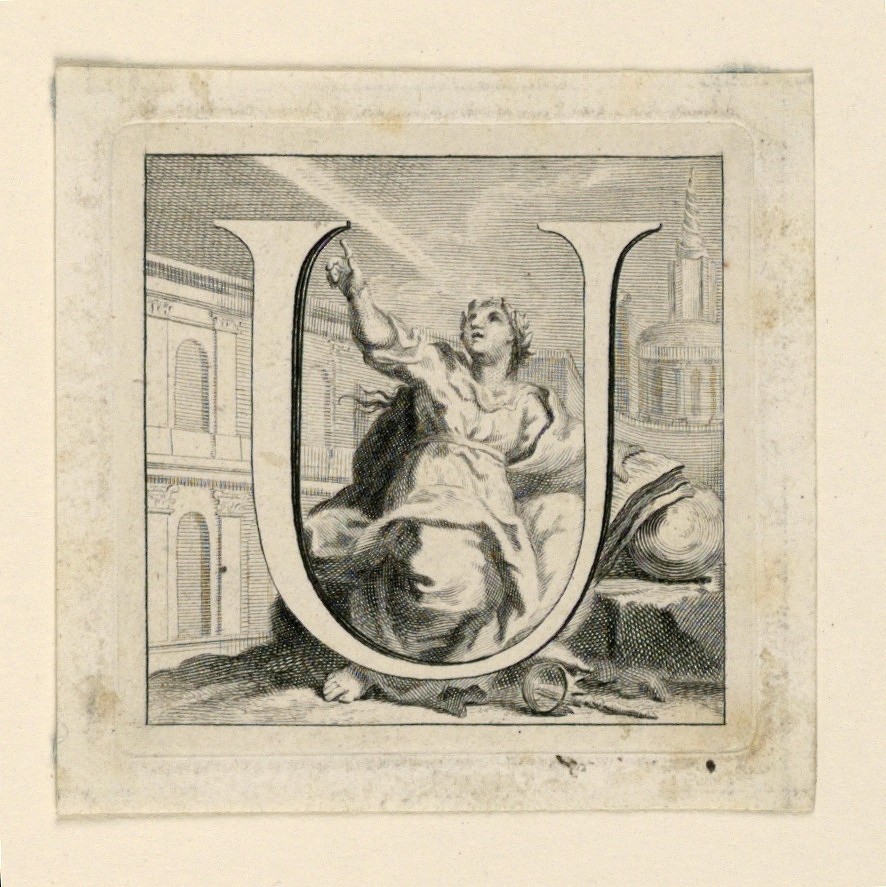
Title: Decorated Capital Letter U
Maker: Jakob Frey, Swiss, active Italy, 1681 - 1752
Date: ca. 1715
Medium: Engraving on paper
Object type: Print
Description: Letter U, before Urania, a woman similar to that as -a. The crest of the Sapienza serves as a background.